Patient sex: M
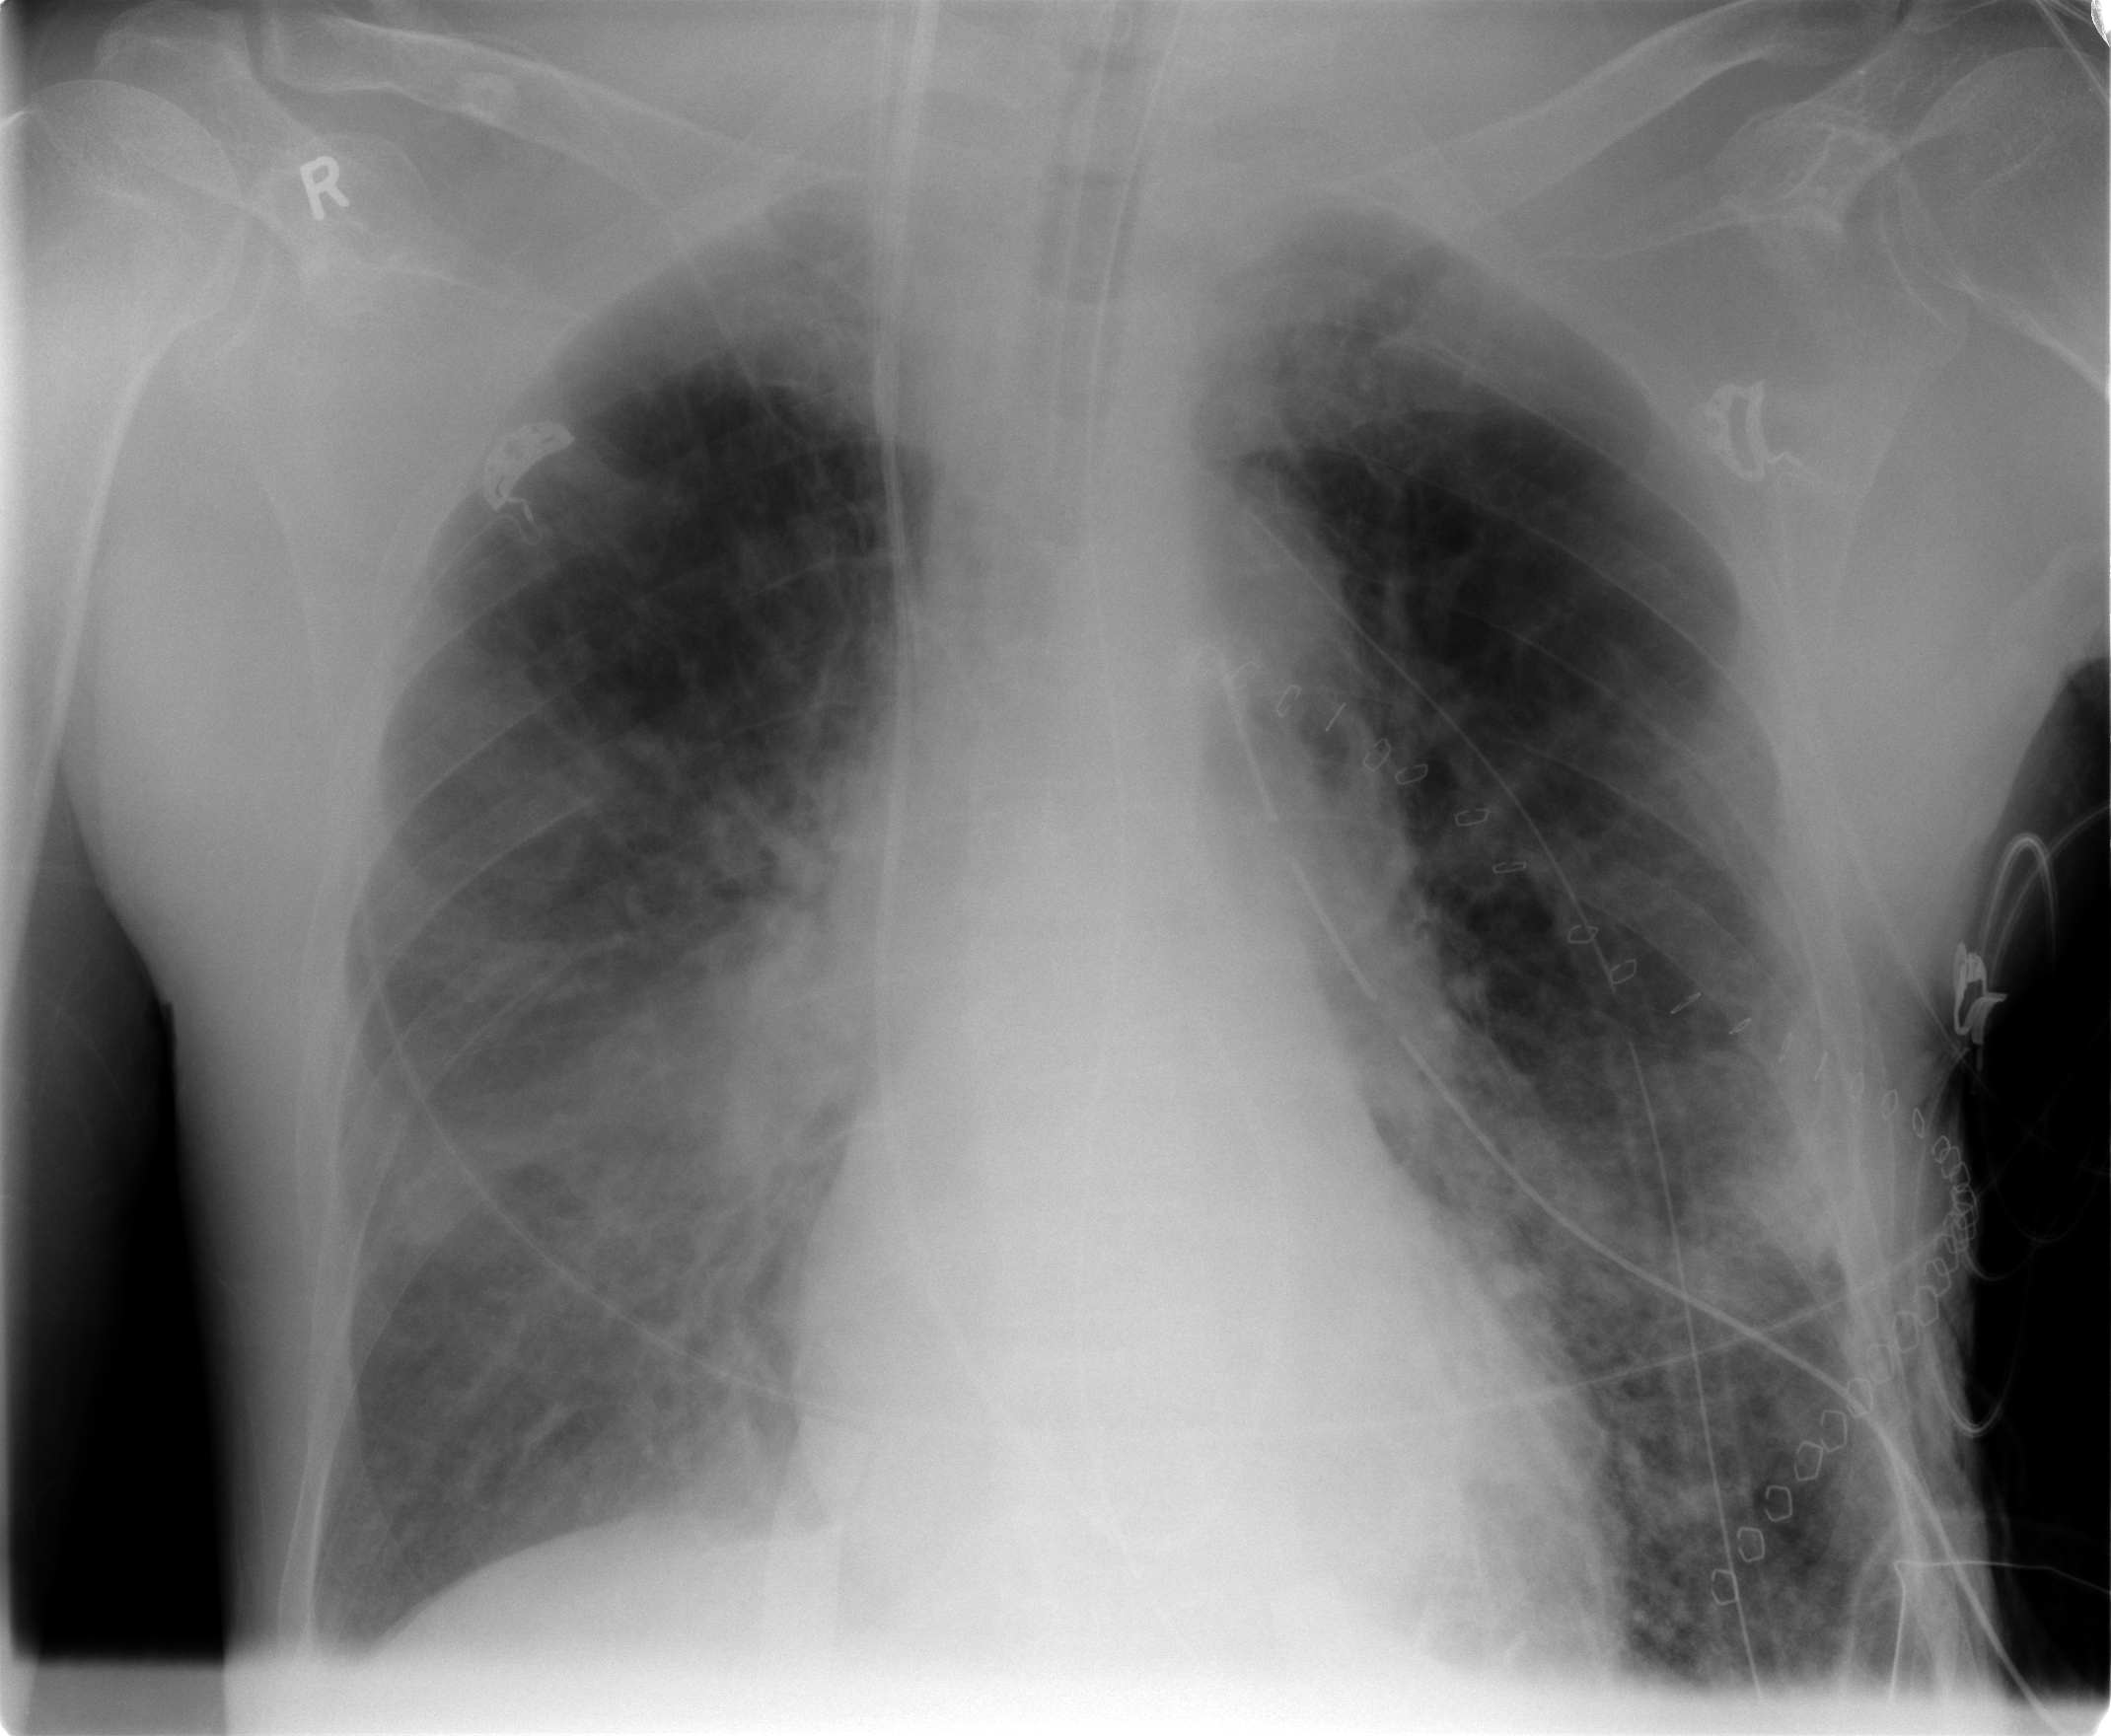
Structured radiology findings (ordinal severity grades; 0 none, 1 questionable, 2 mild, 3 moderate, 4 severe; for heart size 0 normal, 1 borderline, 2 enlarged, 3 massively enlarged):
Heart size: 1
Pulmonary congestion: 3
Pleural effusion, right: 1
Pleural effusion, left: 0
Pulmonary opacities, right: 3
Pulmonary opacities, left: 2
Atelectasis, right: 2
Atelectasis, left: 3